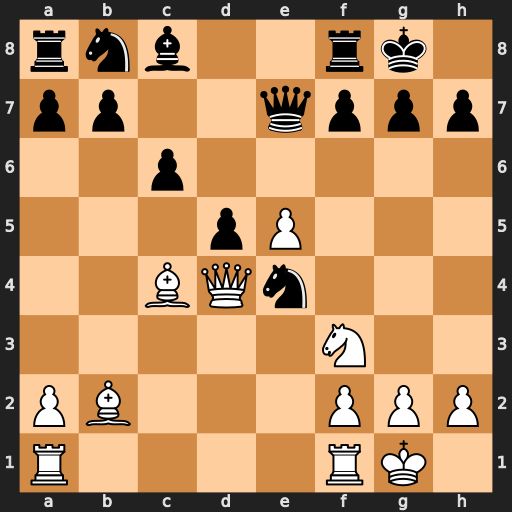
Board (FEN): rnb2rk1/pp2qppp/2p5/3pP3/2BQn3/5N2/PB3PPP/R4RK1
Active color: w
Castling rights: -
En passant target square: d6
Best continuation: exd6 Qf6 Qxe4